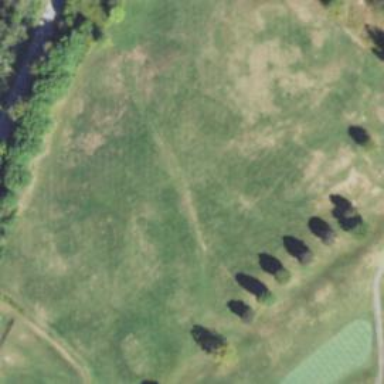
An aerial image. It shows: Grassy area used as driving range for golf.